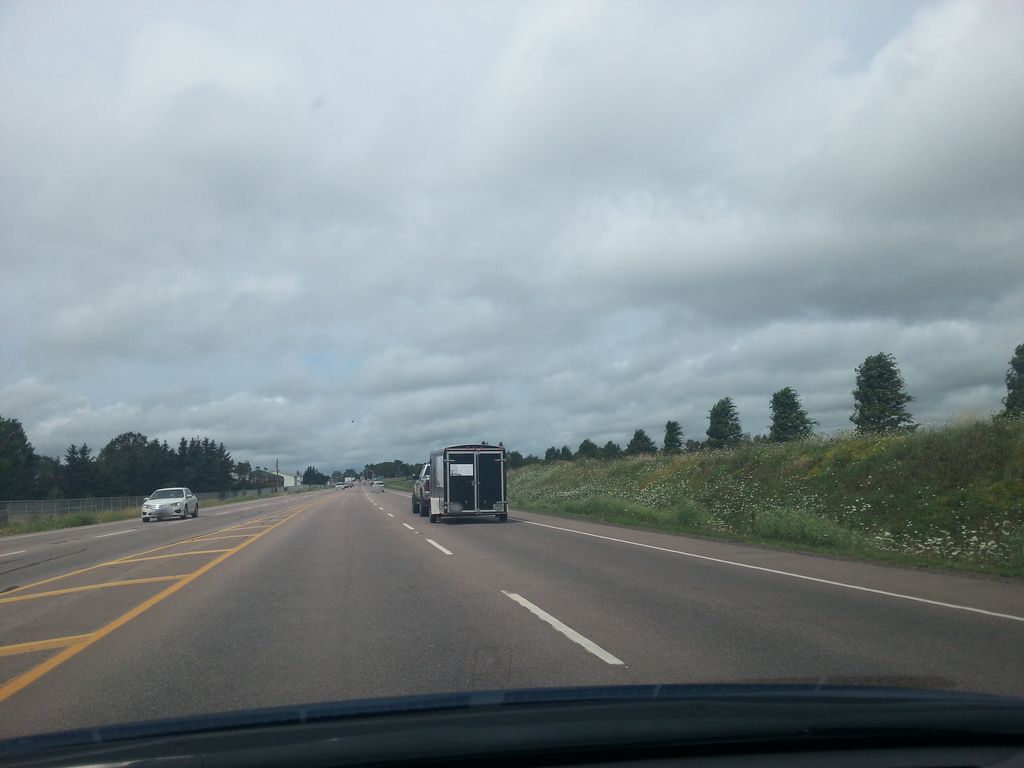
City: charlottetown